Question: I am trying to create an algorithm for creating a simple 2D city road system. Its not even going to be procedural, just confined to a small grid.
By simple, I mean something like this:

I have thought to just shoot random length lines from the edges but that doesn't give me the connected-ness look that I want.
I also tried randomly placing nodes and connecting them with L shaped lines but that didn't produce good results either.
Any links to resources, theory, or sample code would be highly appreciated!
P.S It can be in any language. I just need to know the concept behind this.
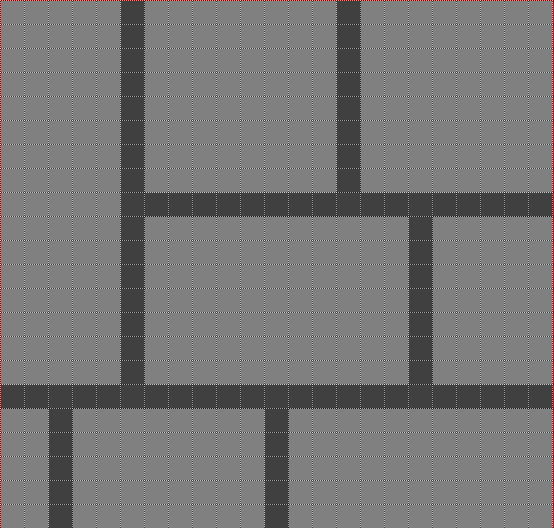
Answer: When generating terrain, e.g. mountain ranges, fractal structures are often used, so perhaps a similar idea could be used here. Do a Google search for "fractal terrain generation" to read more. For the case of generating a street layout, you could try the following algorithm (this is just off the top of my head, so no guarantees that this will actually look nice):
- - - -